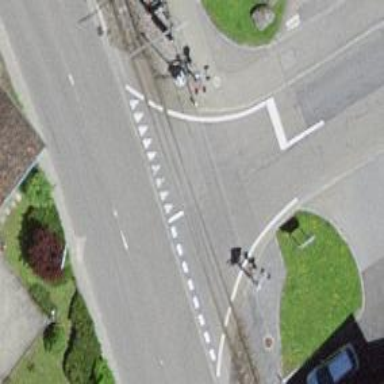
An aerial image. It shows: Railway level crossing.